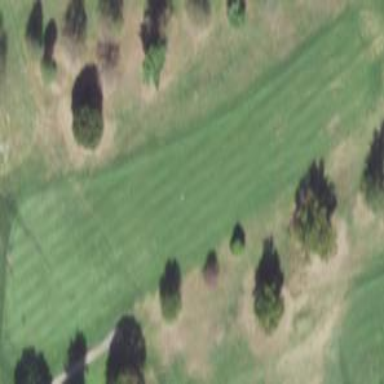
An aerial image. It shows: Grassy area designated as golf fairway.